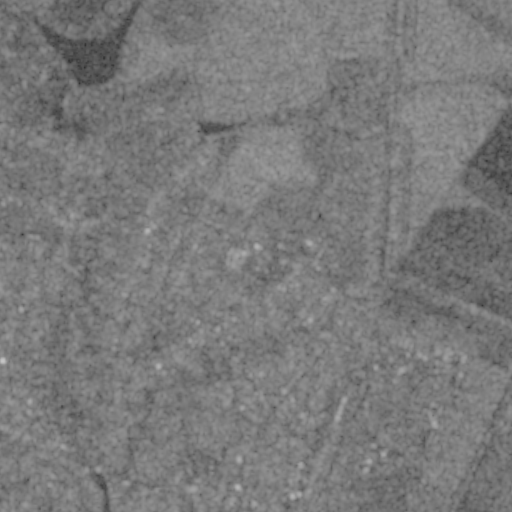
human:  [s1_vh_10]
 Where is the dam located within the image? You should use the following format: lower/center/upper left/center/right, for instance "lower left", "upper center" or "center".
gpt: The dam is located in the upper left of the image.
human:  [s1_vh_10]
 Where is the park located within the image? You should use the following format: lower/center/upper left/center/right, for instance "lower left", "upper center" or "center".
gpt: There is no park in the image.

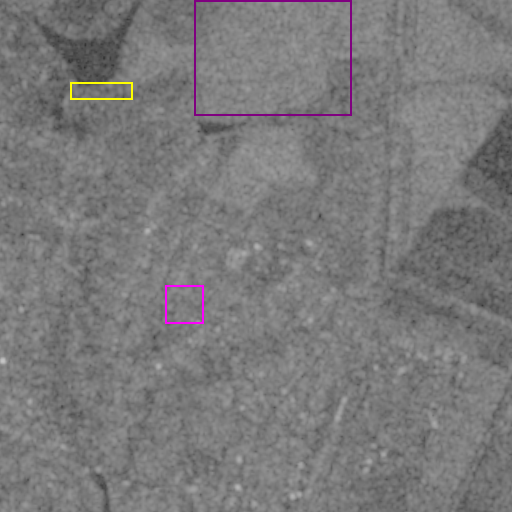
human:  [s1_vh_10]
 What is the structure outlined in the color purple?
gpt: The structure outlined in purple is a crop field.
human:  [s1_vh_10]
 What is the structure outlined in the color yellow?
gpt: The structure outlined in yellow is a dam.
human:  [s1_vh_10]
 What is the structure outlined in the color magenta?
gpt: The structure outlined in magenta is a park.
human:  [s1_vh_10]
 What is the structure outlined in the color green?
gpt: There is no green outline.